Interaction volume radius: 10 \u00c5
Interaction volume height: 10 \u00c5
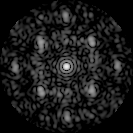
Disorder parameter: 0.4932